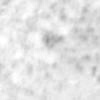
Label: no_change